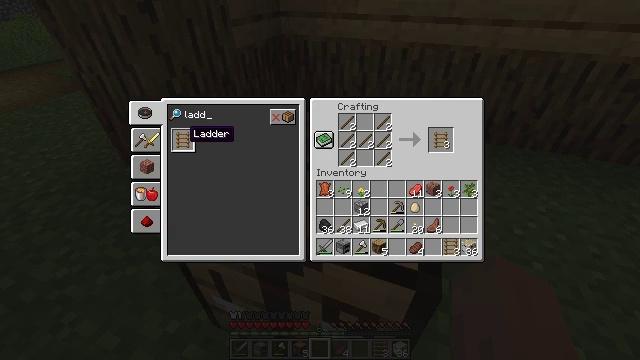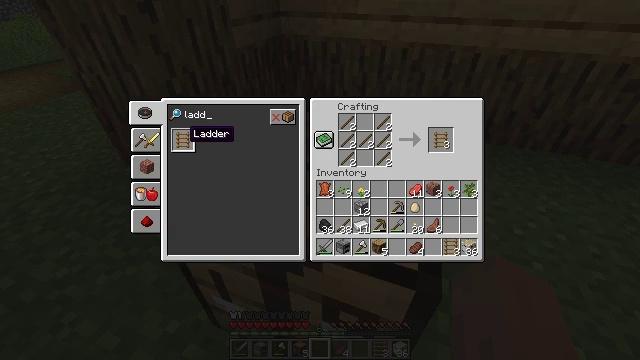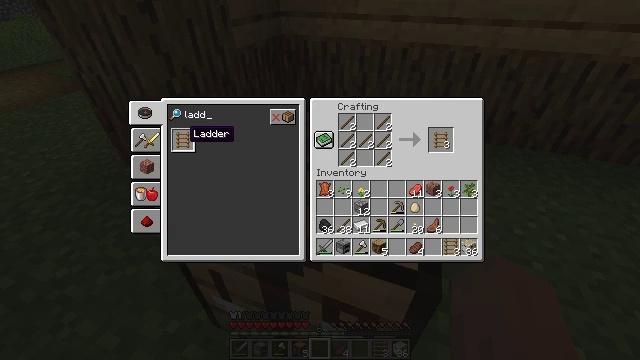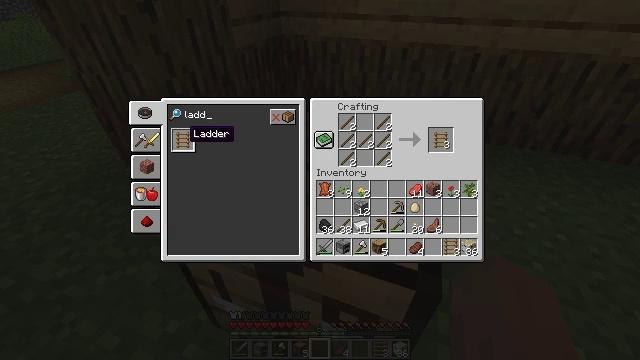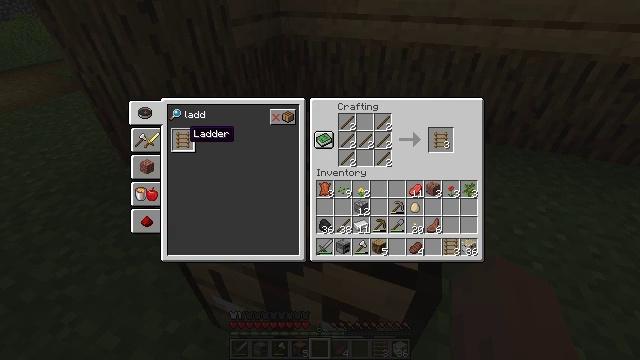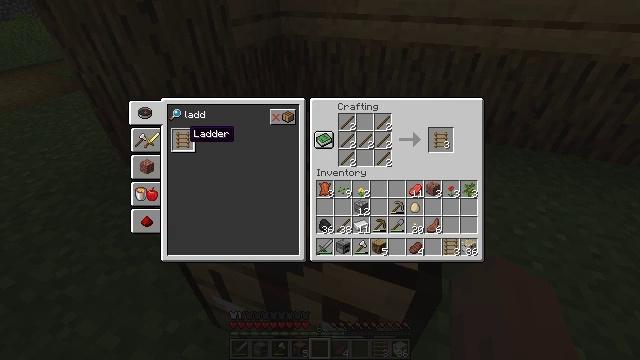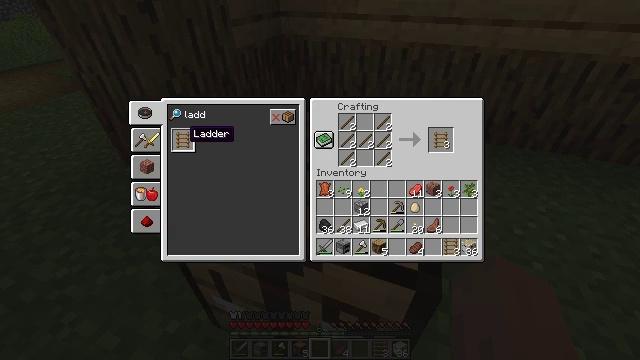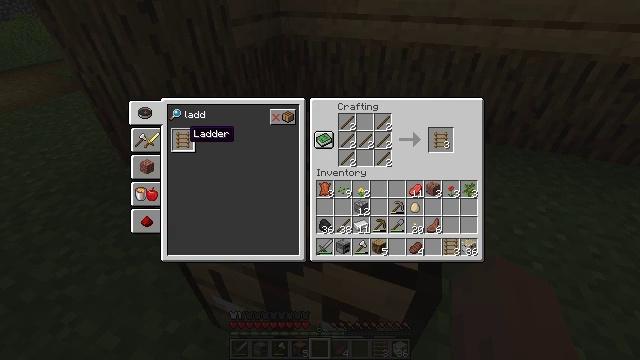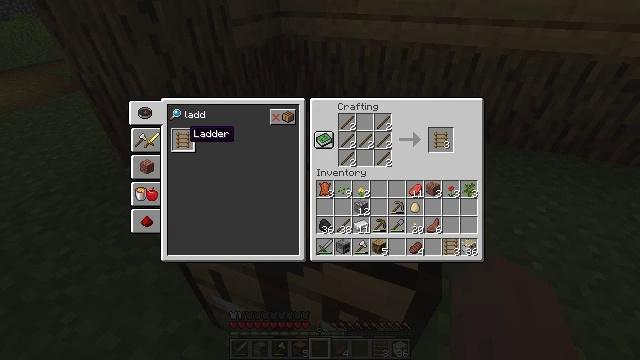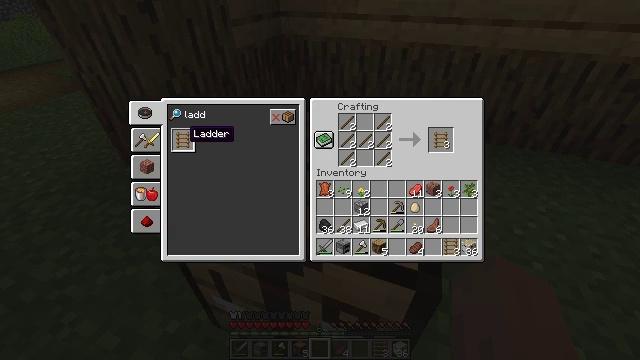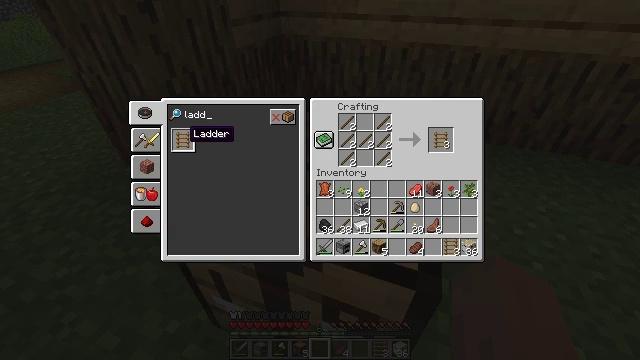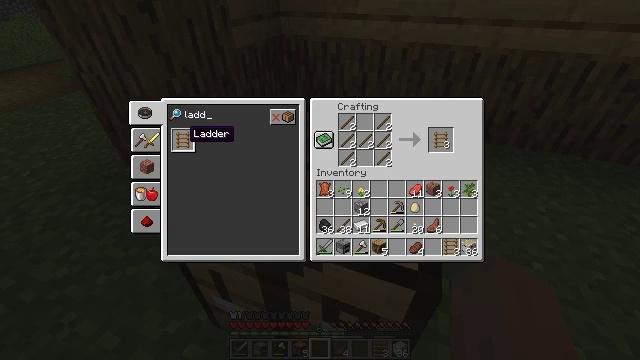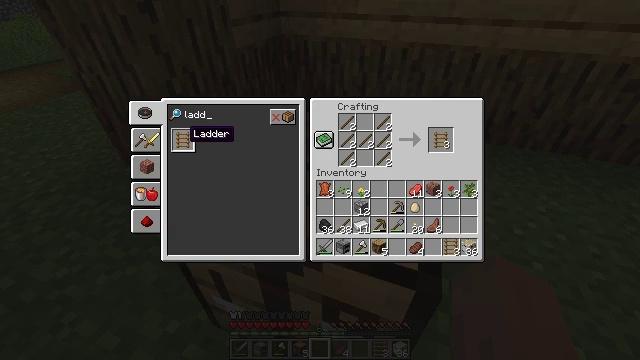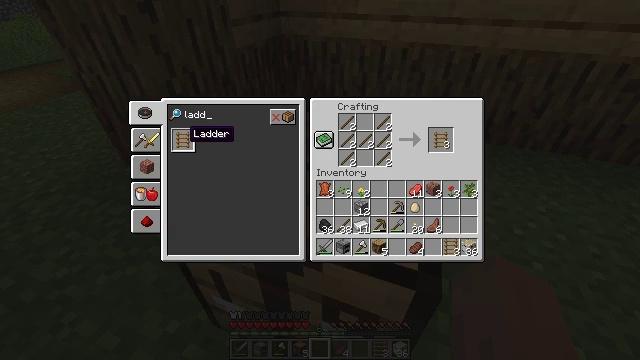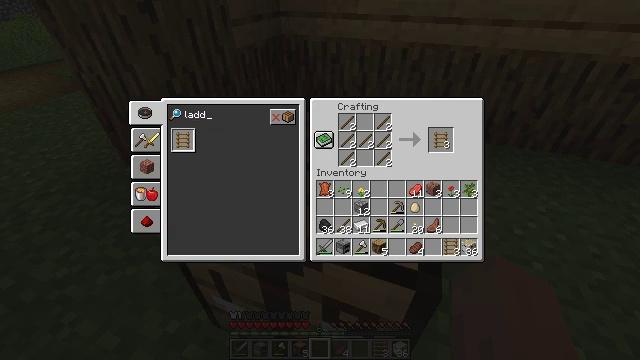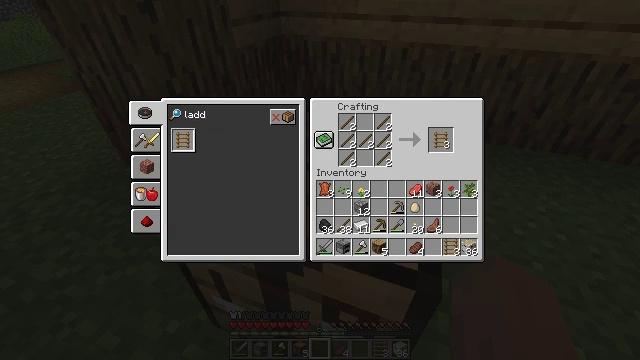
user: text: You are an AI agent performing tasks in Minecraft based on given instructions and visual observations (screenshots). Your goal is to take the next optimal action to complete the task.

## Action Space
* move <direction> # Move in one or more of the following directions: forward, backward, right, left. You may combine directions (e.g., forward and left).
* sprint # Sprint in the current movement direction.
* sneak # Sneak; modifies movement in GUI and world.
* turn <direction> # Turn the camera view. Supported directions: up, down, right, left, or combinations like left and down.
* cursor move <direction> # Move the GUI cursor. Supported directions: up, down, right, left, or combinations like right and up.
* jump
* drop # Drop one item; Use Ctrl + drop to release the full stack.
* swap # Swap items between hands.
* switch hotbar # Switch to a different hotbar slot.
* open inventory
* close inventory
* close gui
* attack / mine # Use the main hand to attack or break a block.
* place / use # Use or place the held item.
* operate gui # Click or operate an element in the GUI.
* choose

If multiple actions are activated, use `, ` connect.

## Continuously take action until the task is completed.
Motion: motion action
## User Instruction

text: Craft multiple sticks into a ladder.
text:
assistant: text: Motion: no_op
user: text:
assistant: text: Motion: no_op
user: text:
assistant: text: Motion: no_op
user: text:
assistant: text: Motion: no_op
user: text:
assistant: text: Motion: no_op
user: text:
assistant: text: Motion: no_op
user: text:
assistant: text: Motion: no_op
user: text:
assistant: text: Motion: no_op
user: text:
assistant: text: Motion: no_op
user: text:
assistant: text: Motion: no_op
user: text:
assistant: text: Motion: no_op
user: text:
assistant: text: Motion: no_op
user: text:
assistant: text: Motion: no_op
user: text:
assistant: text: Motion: no_op
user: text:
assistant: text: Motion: cursor move right
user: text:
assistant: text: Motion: cursor move right
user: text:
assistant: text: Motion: cursor move right
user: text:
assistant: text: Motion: cursor move right
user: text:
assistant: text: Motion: cursor move right
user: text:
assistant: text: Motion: no_op
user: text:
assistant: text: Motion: cursor move right
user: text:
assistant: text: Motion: cursor move right
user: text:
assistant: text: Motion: cursor move right
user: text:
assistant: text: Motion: cursor move right
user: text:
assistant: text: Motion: no_op
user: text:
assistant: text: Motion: cursor move right
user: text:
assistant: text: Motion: no_op
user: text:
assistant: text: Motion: cursor move right
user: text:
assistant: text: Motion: no_op
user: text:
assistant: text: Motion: no_op